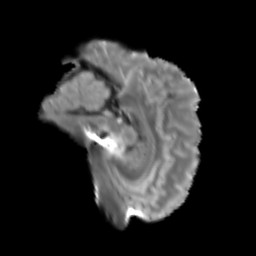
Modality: T2w
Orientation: sagittal
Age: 35
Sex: male
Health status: healthy
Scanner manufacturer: siemens
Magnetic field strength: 3 T
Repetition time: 3.6 s
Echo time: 0.0964 s